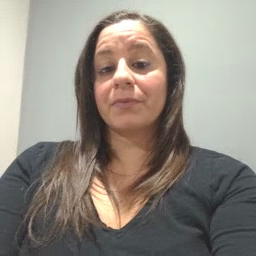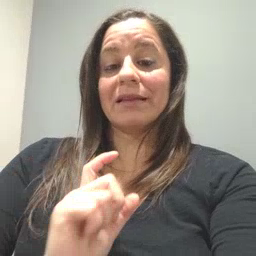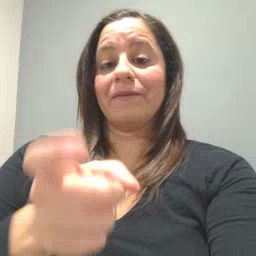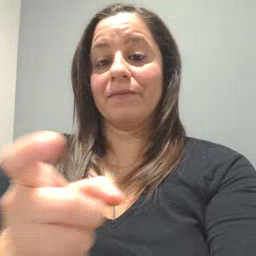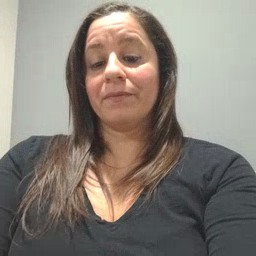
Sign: give